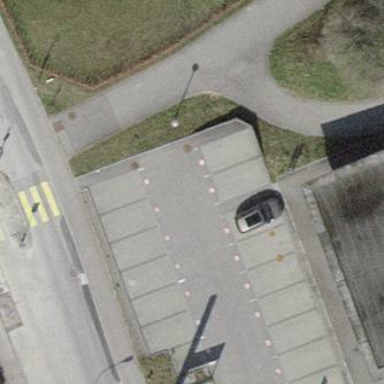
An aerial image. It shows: Parking lot with asphalt surface designed for park and ride for trains.